Aerial crown-view tile of a tropical tree (Barro Colorado Island, Panama), acquired 20241014:
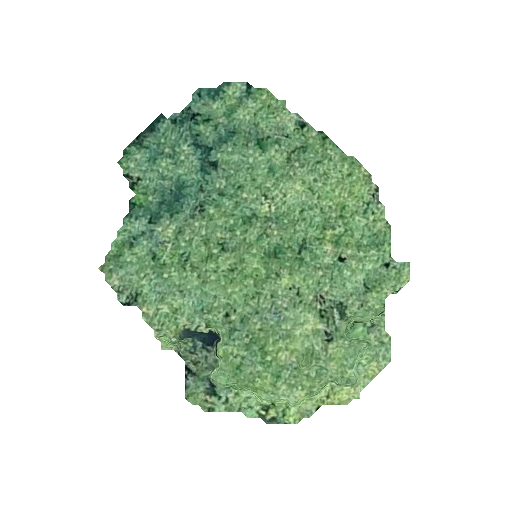
Species: Tachigali panamensis
GBIF accepted scientific name: Tachigali panamensis
Crown area: 111.113 m²